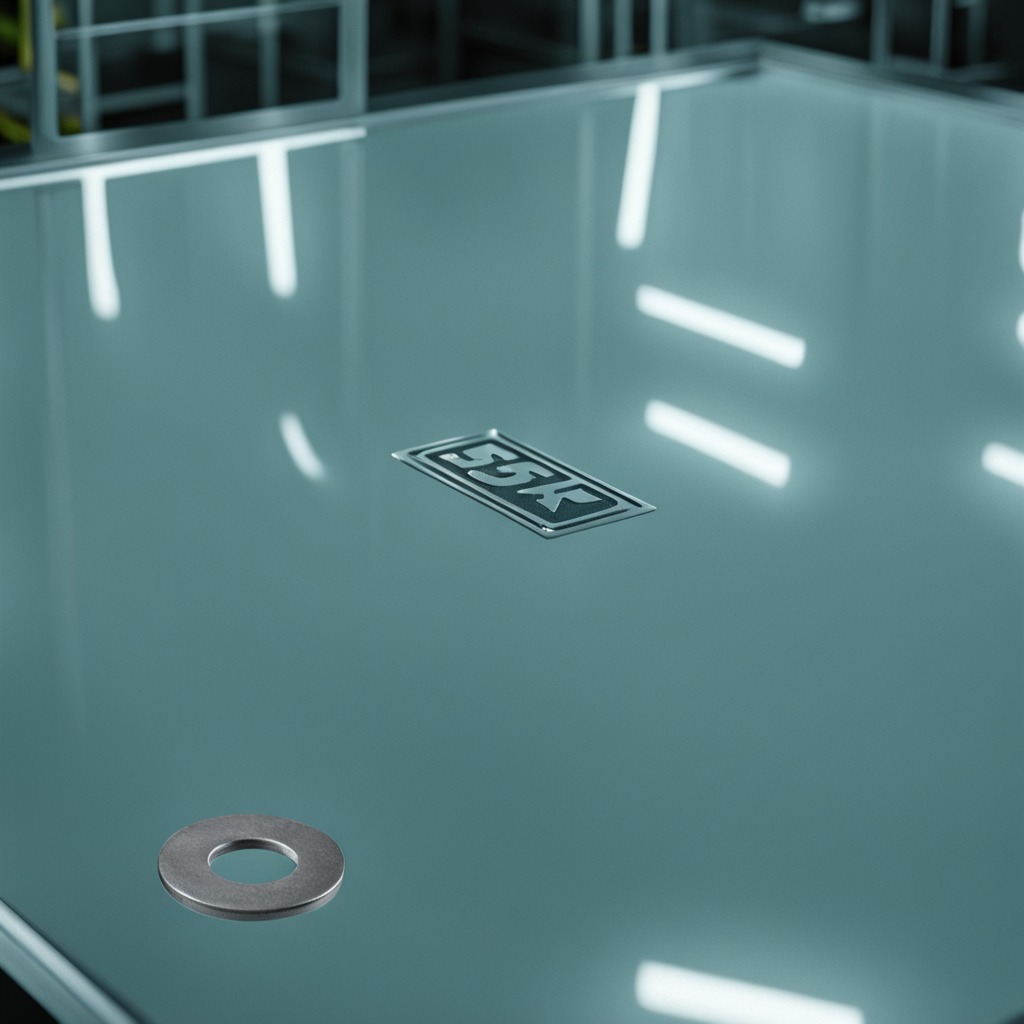
A flat metal washer lies on the table.